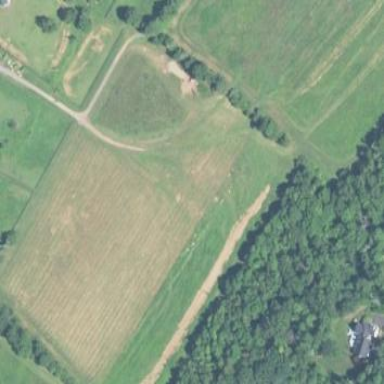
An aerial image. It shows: Farmyard enclosed by fence.